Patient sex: M
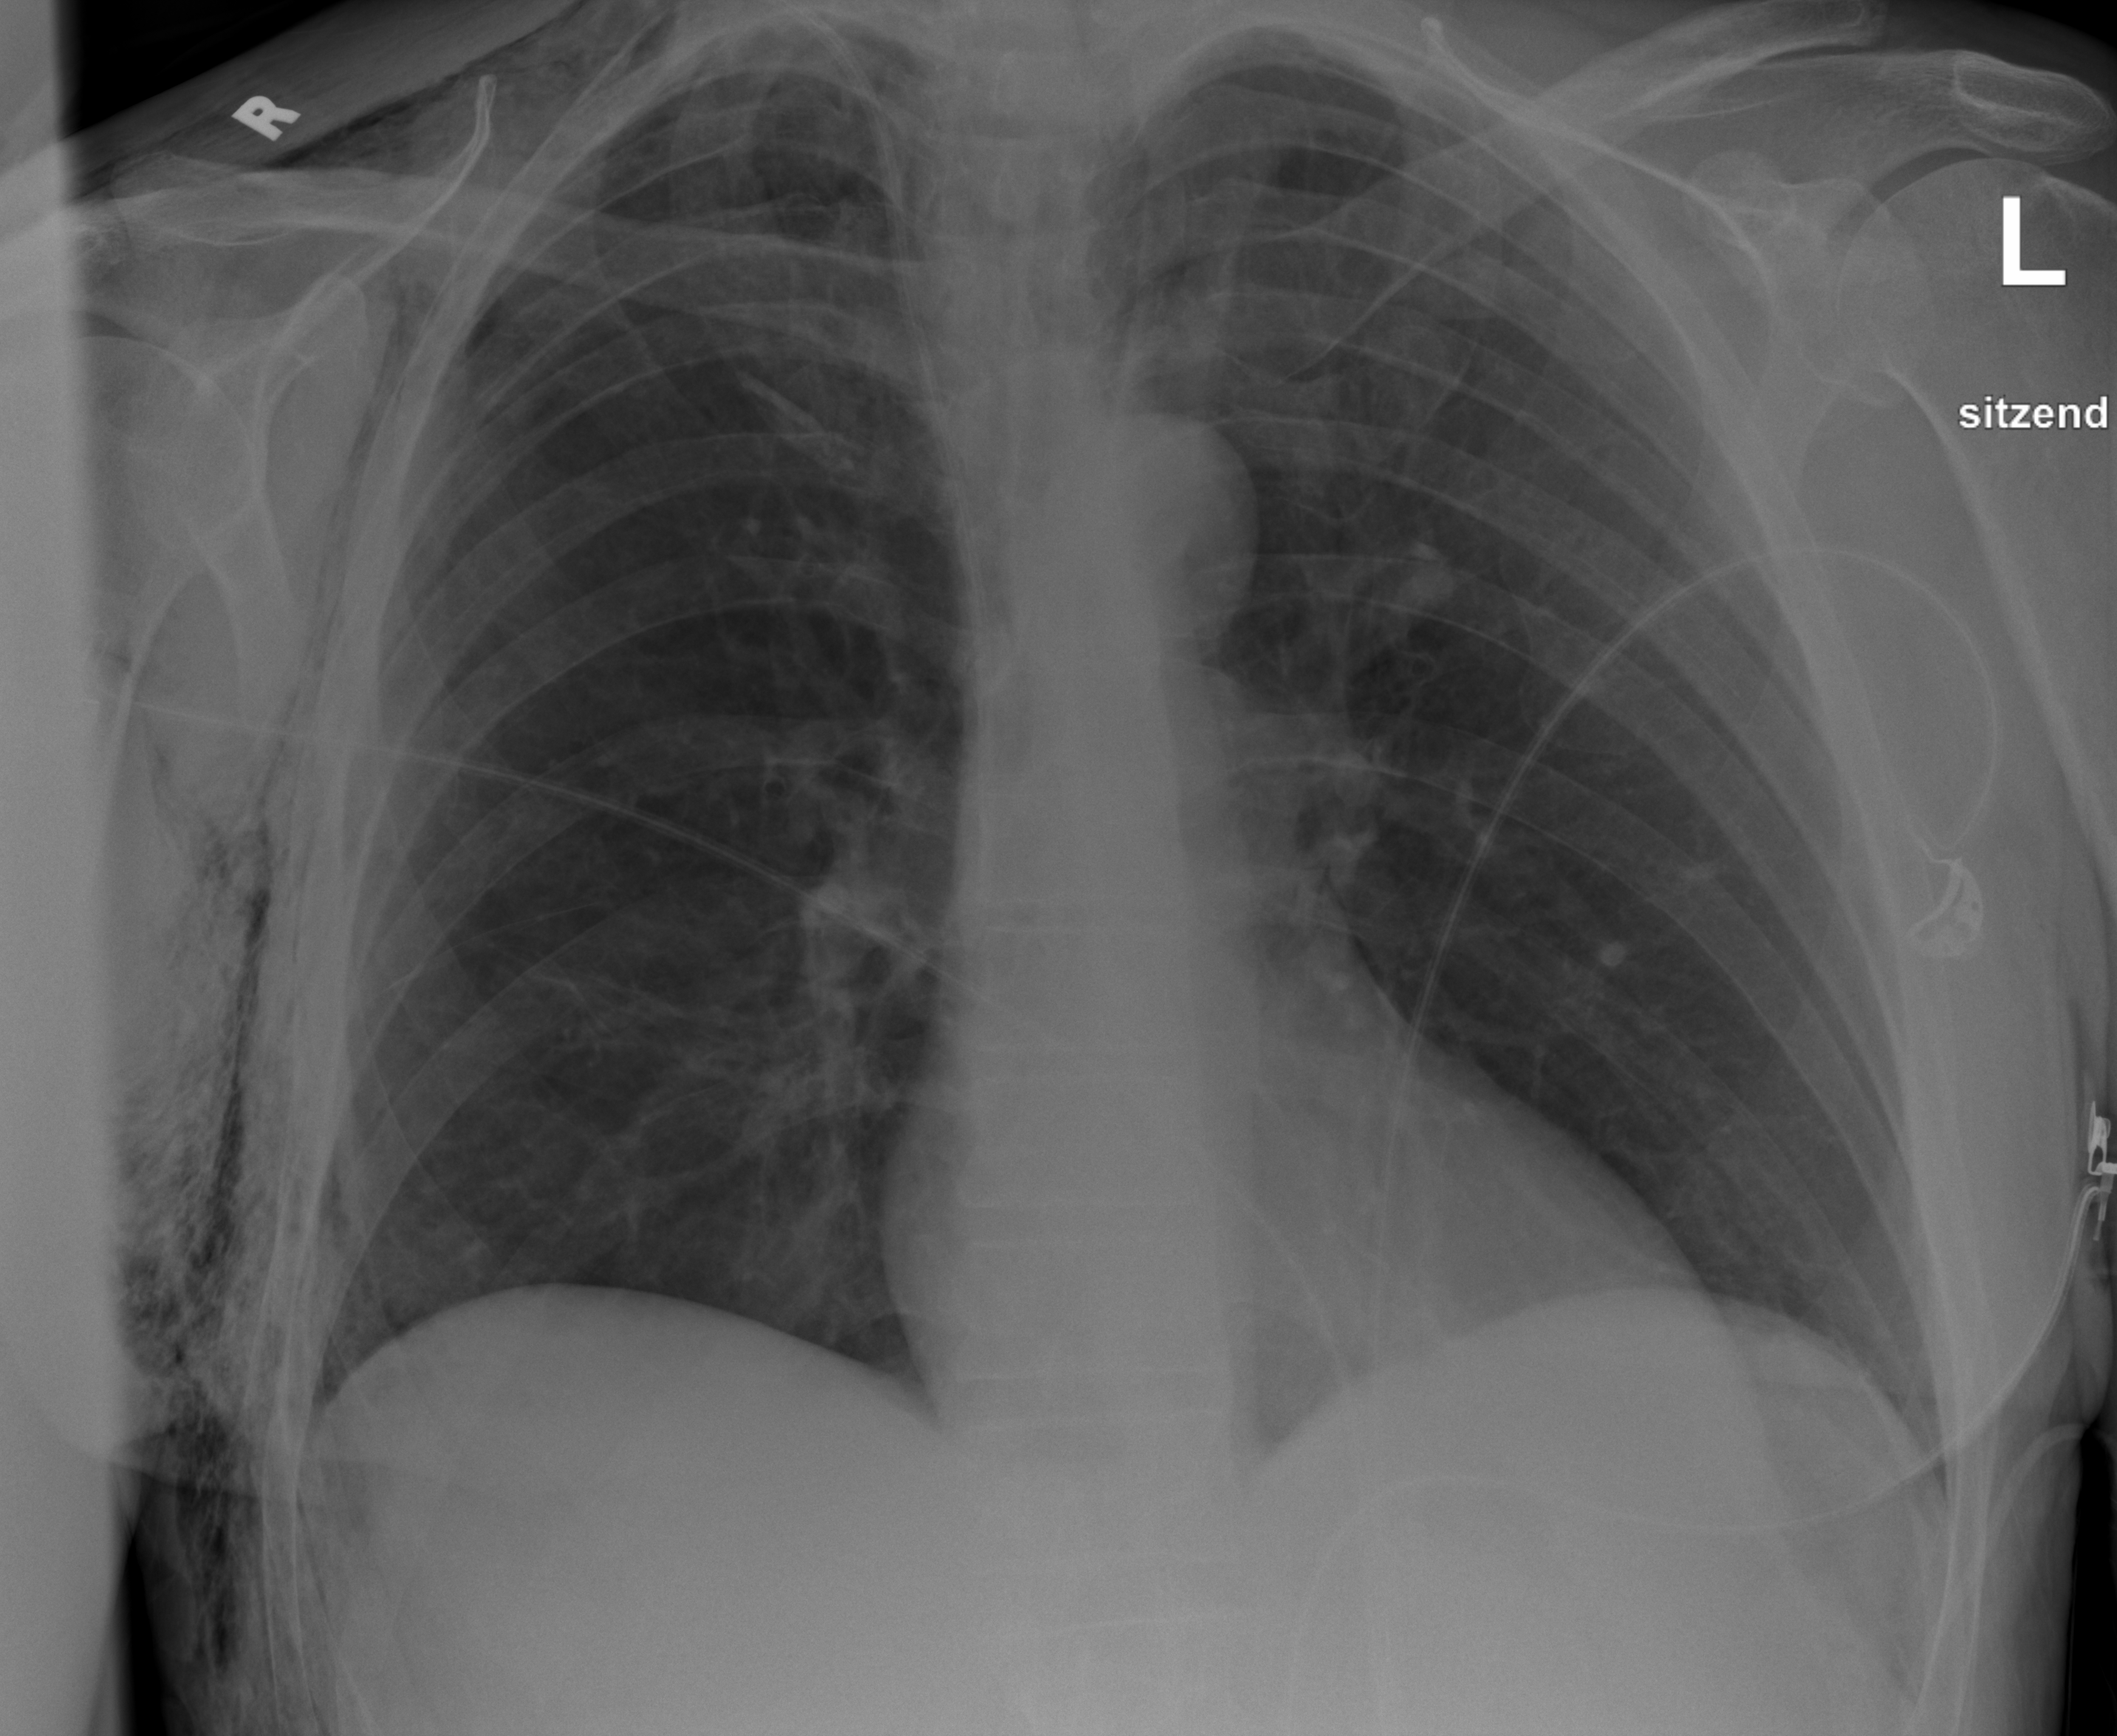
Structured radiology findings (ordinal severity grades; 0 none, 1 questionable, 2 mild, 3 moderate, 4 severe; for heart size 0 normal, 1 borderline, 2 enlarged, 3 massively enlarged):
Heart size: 0
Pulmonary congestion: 0
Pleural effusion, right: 0
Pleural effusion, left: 0
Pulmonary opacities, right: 0
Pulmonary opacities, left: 0
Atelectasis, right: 2
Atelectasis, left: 0